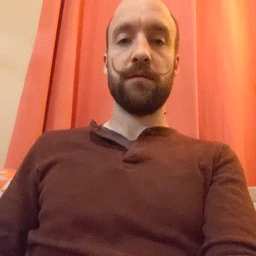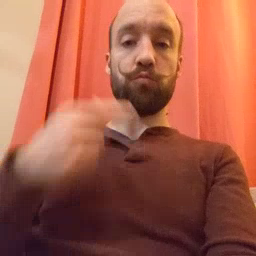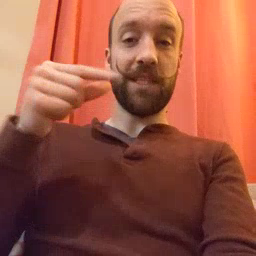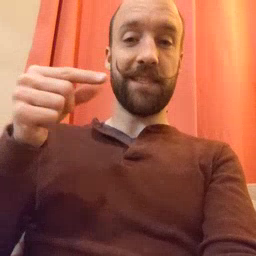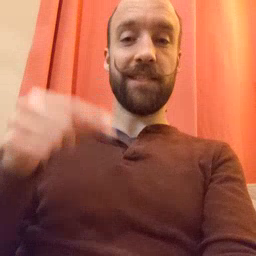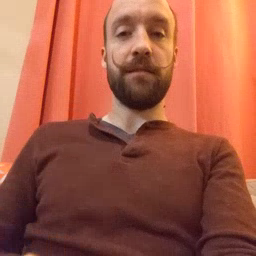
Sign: green